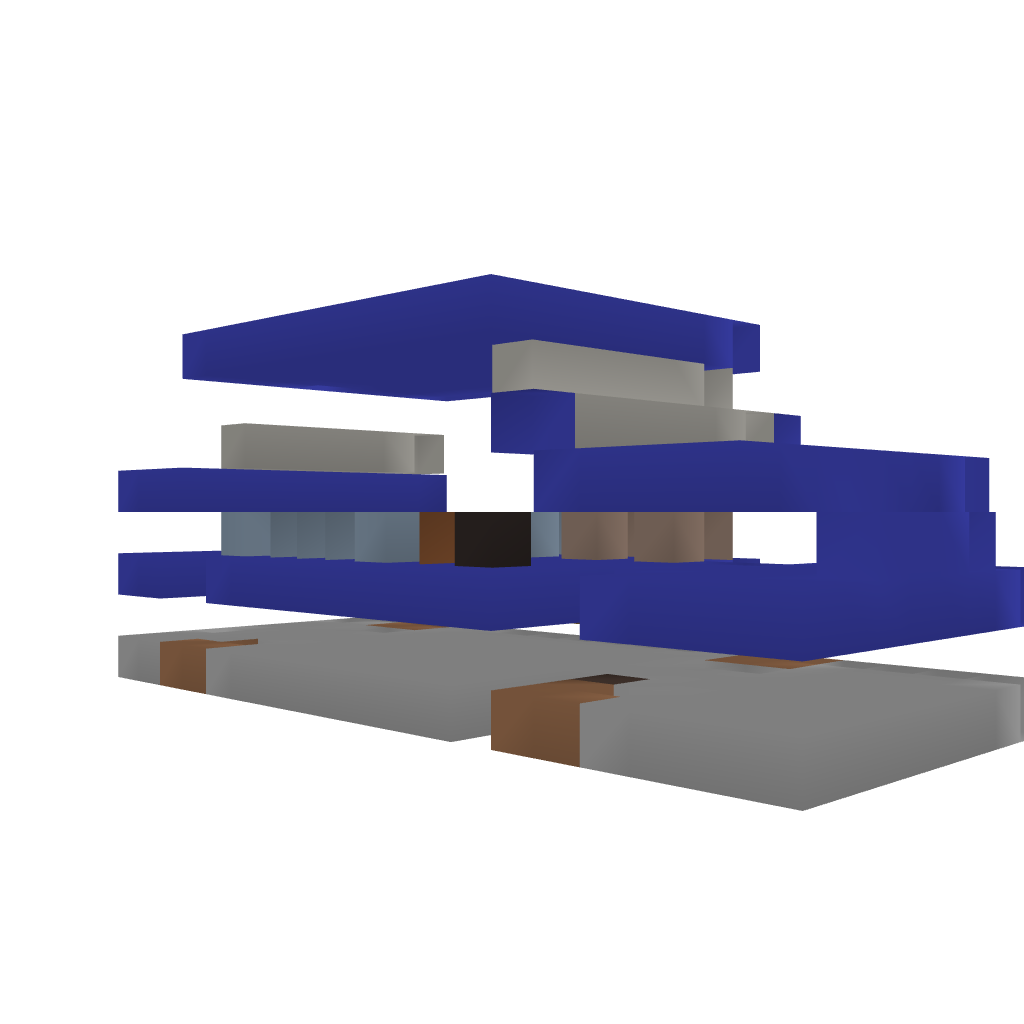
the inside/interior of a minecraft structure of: Car House